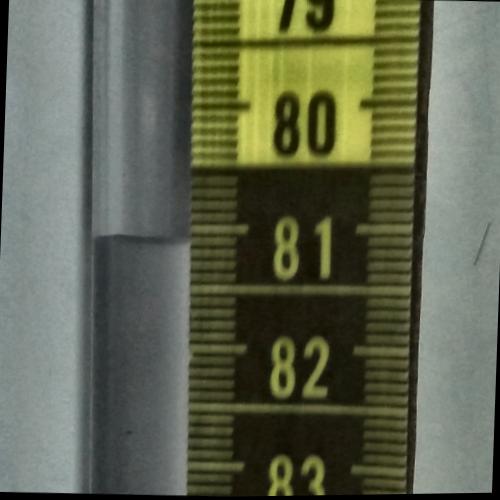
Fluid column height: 81.1 cm